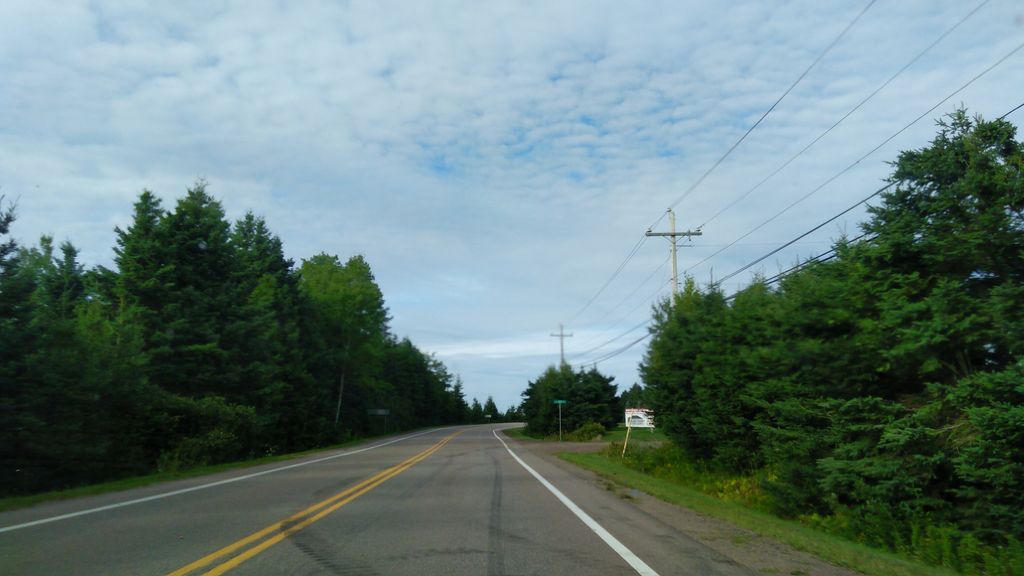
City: charlottetown